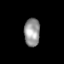
Tissue: skin
Cell type: T cells
Senescence score: 0.2851
Nuclear area (px): 435
Mean DAPI intensity: 149.563